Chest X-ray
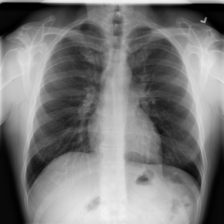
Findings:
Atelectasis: negative
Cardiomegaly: negative
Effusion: negative
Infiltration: positive
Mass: negative
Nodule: negative
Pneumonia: negative
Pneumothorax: negative
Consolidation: negative
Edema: negative
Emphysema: negative
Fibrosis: negative
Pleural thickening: negative
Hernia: negative